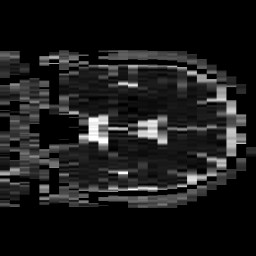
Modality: ADC
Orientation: coronal
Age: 46
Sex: male
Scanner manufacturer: philips
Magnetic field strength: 3 T
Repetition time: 4.071 s
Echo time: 0.06039 s